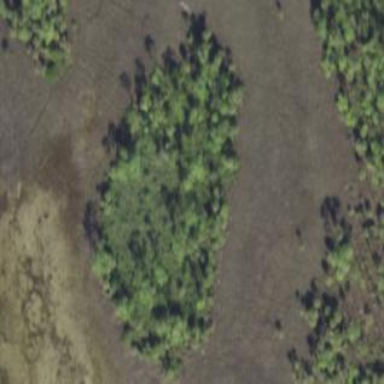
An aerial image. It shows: Swampy wetland area.